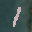
Label: 1